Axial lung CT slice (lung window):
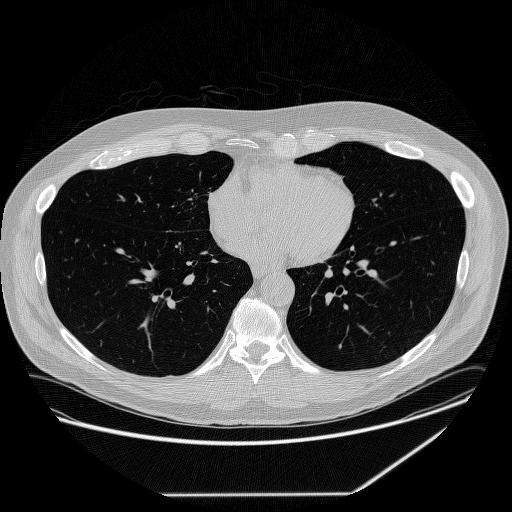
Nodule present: no